A spectrogram of one vibration snapshot from a rotating bearing is shown (time on one axis, frequency on the other). What is the most likely bearing condition (normal, inner_race, outer_race, ball)?
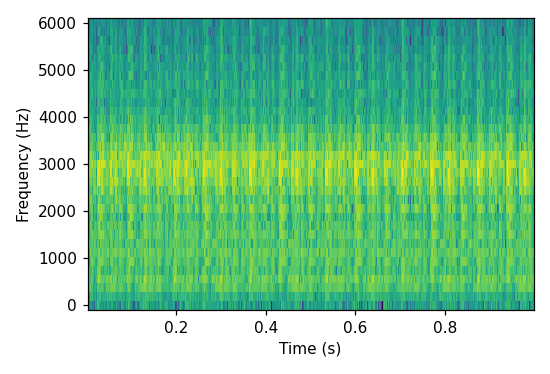
Answer: outer_race